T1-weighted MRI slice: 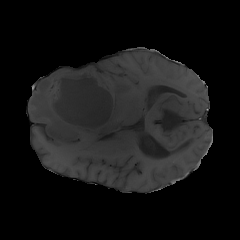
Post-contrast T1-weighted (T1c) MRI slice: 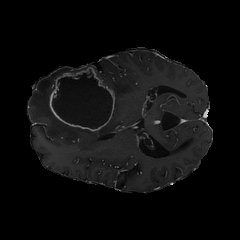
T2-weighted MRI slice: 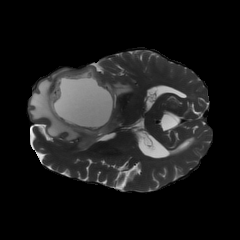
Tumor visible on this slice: yes